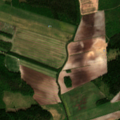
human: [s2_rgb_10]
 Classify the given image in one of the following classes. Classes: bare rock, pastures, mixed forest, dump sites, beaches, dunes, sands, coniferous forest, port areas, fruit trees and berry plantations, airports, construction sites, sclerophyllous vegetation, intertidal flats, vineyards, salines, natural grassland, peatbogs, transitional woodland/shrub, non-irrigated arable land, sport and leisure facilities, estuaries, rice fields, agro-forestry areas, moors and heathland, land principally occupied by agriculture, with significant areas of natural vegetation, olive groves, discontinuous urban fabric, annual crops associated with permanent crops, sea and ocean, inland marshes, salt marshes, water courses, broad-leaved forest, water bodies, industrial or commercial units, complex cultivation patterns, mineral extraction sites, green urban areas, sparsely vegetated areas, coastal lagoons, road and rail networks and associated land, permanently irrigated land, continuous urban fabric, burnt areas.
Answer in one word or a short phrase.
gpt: non-irrigated arable land, land principally occupied by agriculture, with significant areas of natural vegetation, coniferous forest, mixed forest